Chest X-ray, PA view. Patient: 41 years old, sex F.
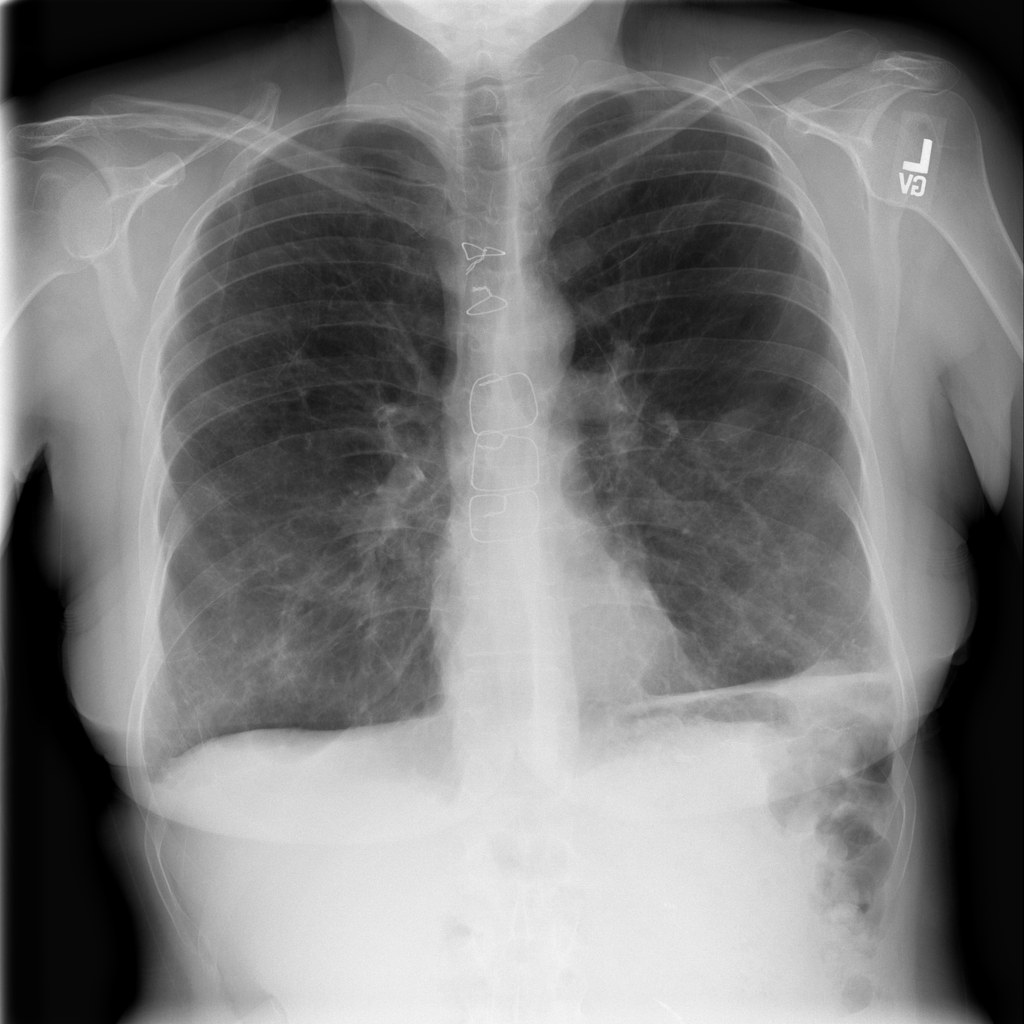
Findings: No Finding